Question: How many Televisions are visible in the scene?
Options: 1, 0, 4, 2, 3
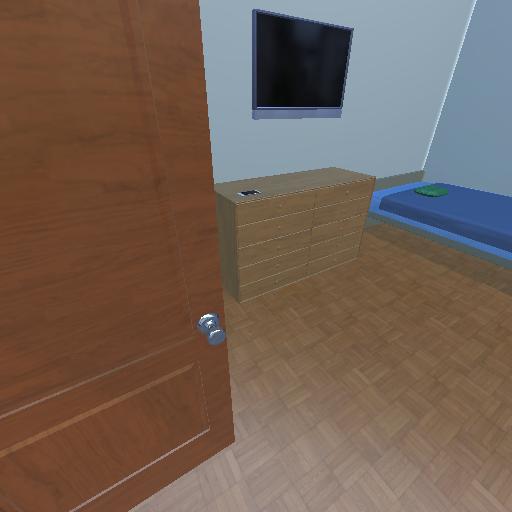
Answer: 1